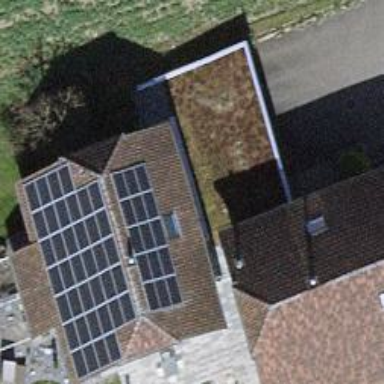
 consisting of solar photovoltaic panels."